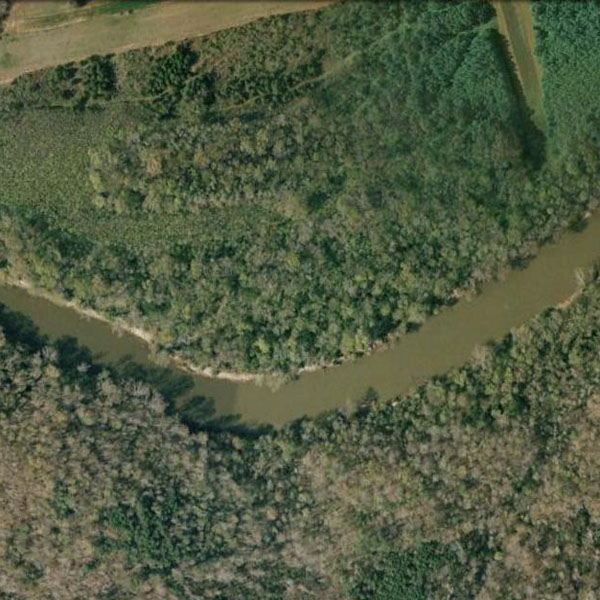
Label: River